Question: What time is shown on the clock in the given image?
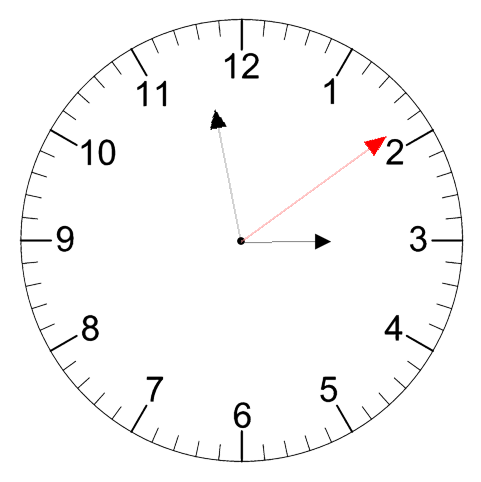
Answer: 02:58:09